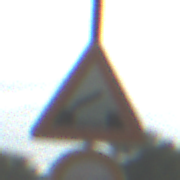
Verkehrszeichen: BeweglicheBruecke
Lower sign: Ueberholverbot
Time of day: MorningAfternoon
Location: Outdoor (Nature)
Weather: PartlyCloudy
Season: NotSpecified
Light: Natural